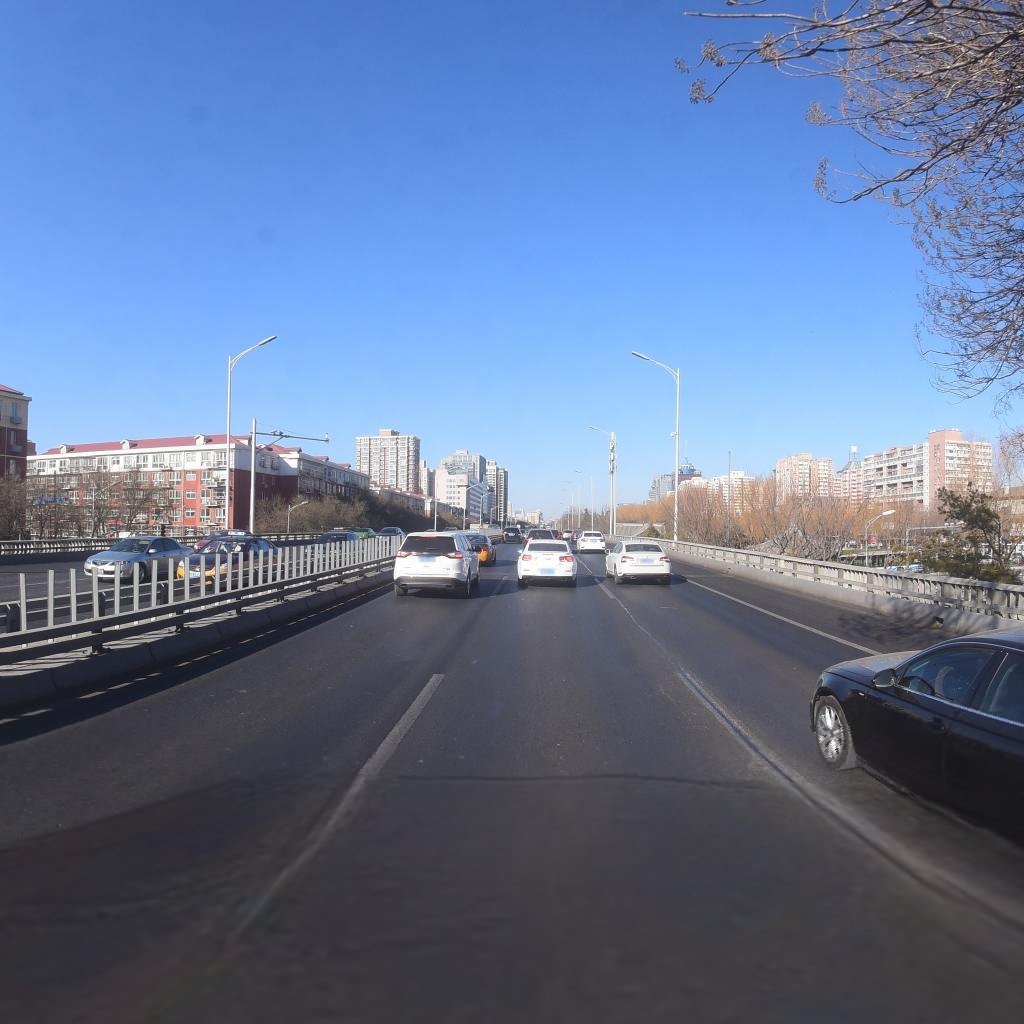
Region: Xicheng
Road damage annotations: longitudinal patch